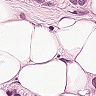
Metastatic tissue present: yes